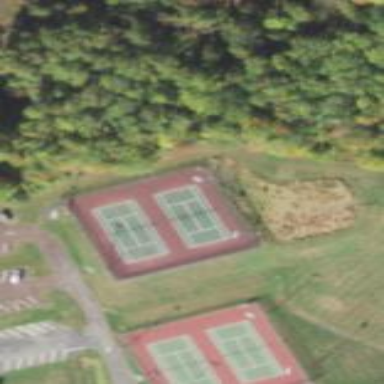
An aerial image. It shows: Tennis court in leisure pitch.